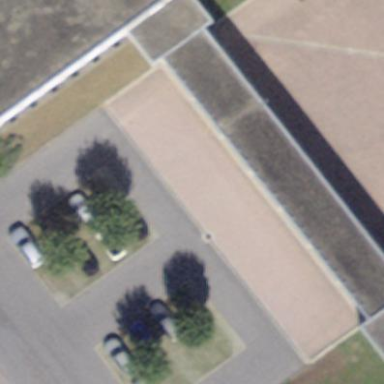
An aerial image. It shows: View of roof of building.